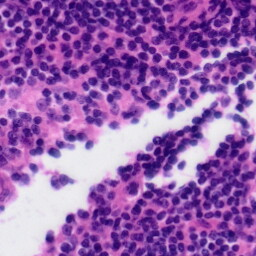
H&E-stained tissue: Tonsil